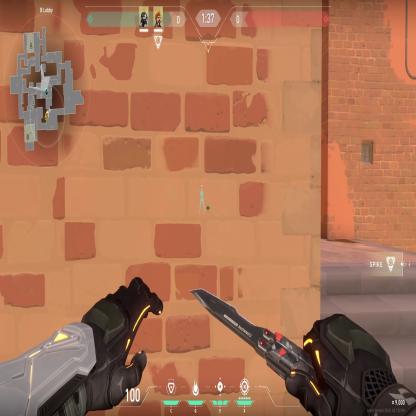
Label: teammate